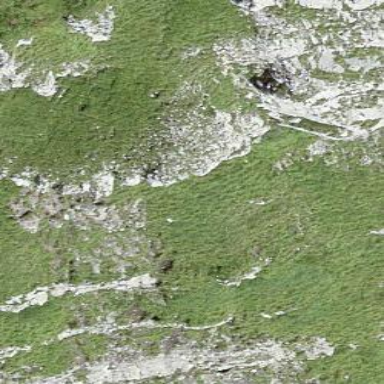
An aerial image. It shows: Landscape dominated by bare rock.